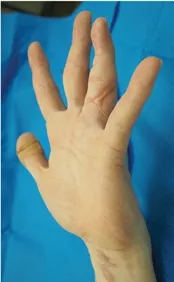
F
) X-ray image at 20 months after the replantation.
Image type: medical_photograph (other_medical_photograph)